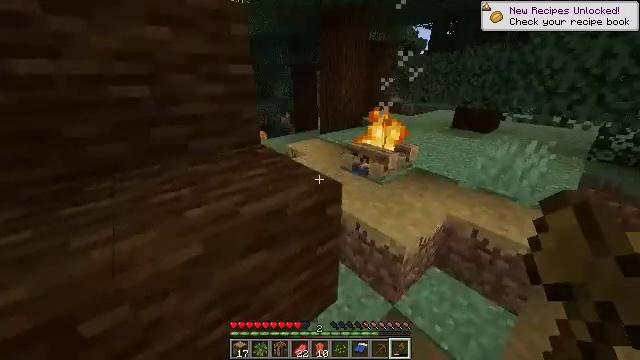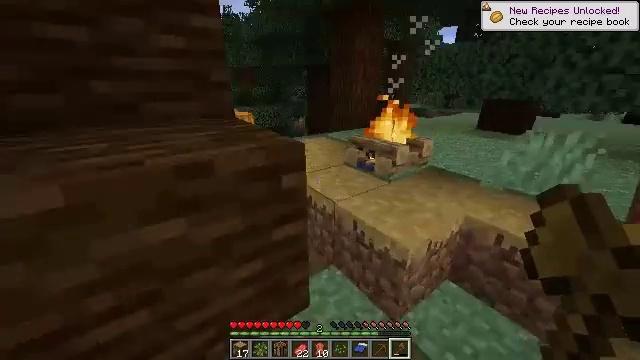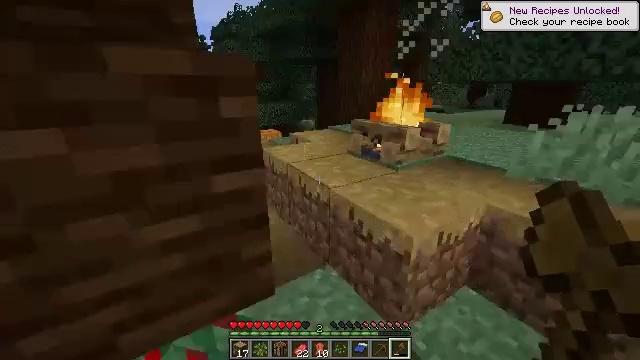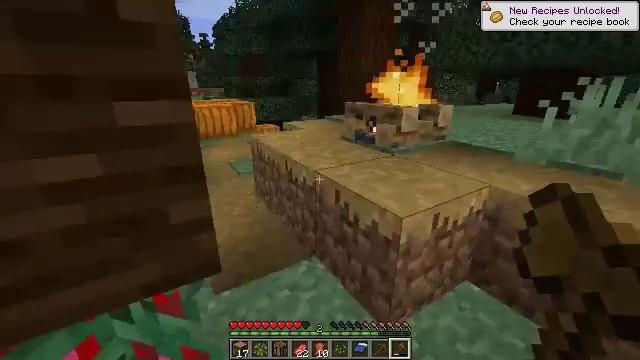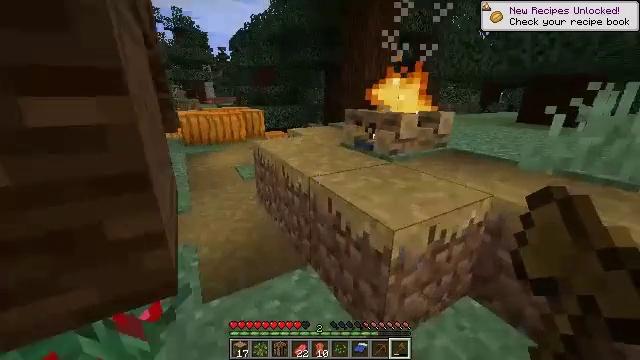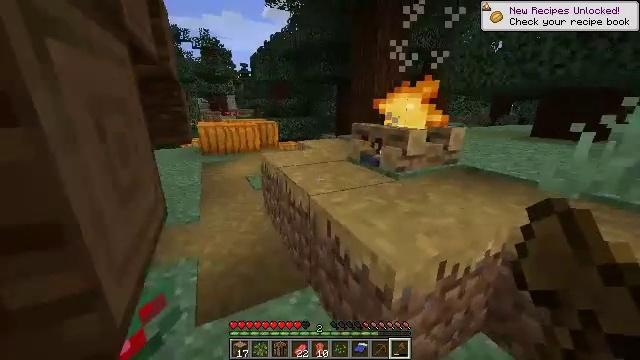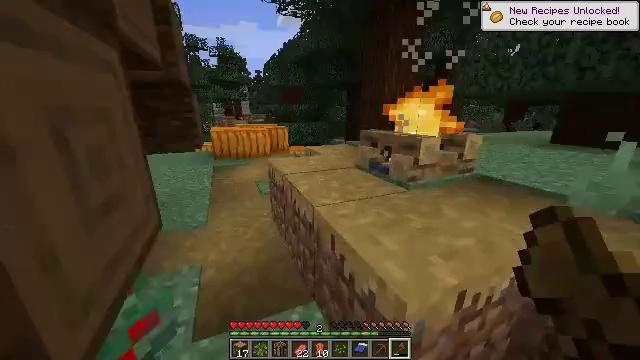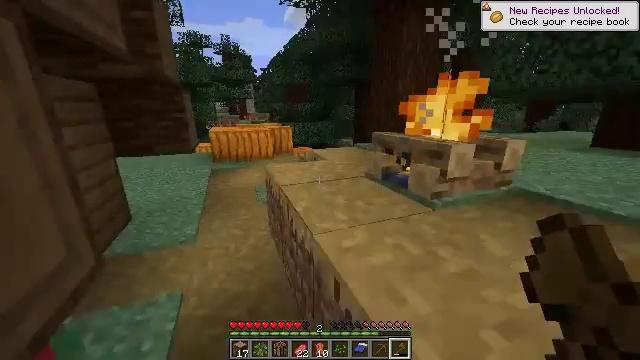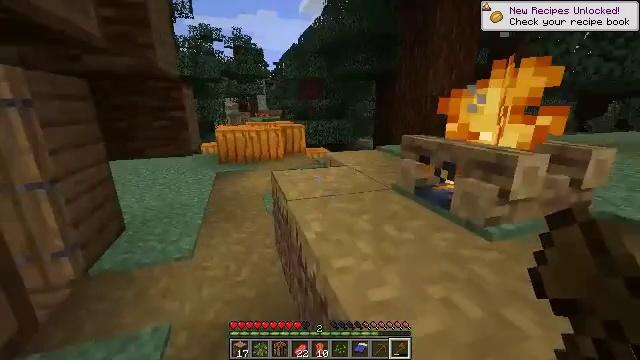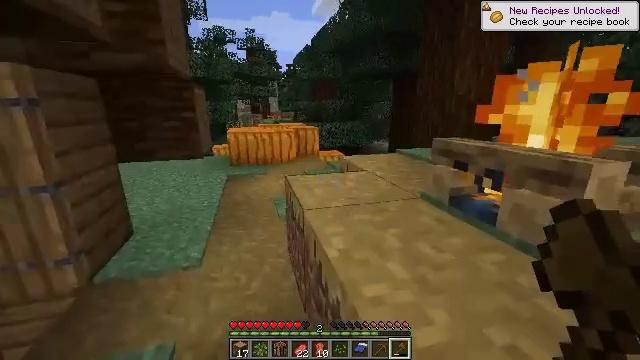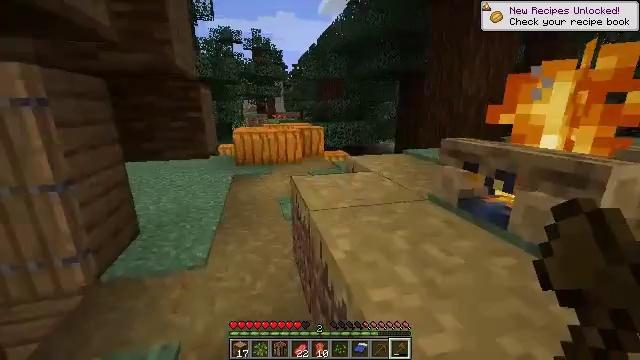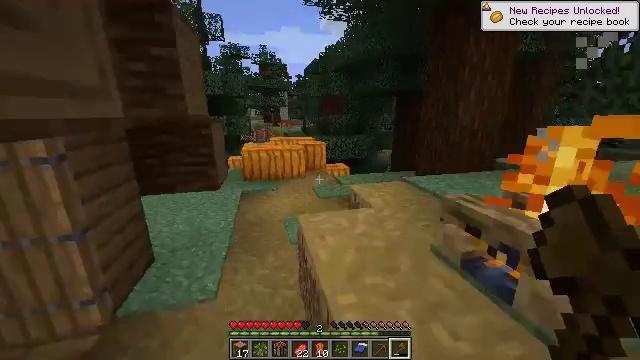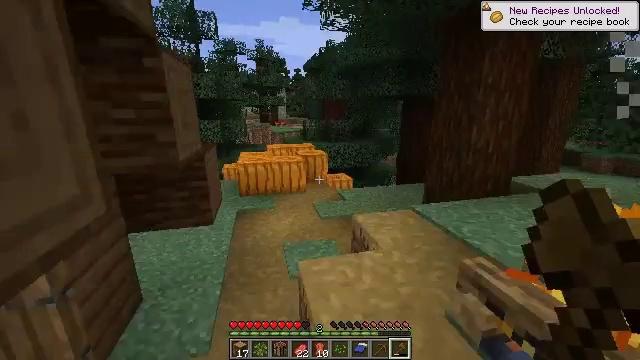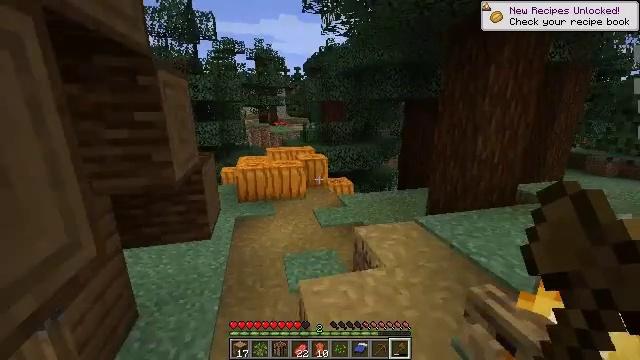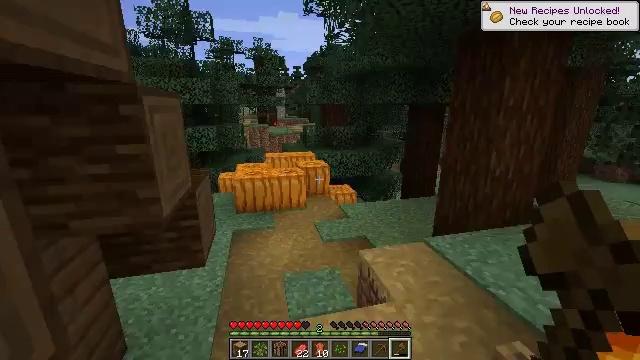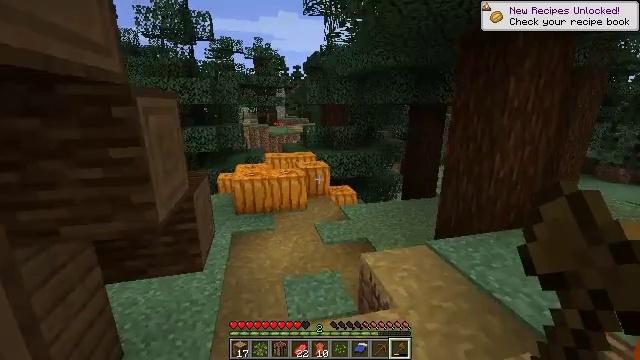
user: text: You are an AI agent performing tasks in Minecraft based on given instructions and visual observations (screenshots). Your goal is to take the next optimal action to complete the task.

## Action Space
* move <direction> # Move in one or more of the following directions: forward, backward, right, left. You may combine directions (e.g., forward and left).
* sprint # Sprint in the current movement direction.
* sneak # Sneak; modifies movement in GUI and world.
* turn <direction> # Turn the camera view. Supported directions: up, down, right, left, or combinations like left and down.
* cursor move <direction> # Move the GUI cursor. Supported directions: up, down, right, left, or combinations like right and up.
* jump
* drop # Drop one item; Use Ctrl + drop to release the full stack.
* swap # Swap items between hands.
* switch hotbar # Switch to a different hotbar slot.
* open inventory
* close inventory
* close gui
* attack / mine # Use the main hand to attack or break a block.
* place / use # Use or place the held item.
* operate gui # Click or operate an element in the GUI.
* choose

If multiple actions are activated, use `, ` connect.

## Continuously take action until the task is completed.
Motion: motion action
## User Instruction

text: Attack the pumpkin to gather it.
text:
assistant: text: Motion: move forward and move right, turn left and up
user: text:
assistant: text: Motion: move forward and move right, turn left and up
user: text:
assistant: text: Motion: move forward
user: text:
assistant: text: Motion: move forward, turn left and up
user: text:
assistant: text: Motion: move forward, turn left and up
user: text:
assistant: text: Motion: move forward, turn left
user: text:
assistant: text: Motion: move forward, turn left
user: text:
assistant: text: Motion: move forward, turn left
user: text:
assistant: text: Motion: move forward, turn left
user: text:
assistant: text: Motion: move forward, turn left, jump
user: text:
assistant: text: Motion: move forward, jump
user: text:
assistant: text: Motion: move forward, jump
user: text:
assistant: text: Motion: move forward, jump
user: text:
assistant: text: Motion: move forward, jump
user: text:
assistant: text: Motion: move forward, jump
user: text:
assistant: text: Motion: move forward, jump
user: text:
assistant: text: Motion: move forward
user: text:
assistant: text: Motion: move forward
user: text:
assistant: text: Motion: move forward, sprint, turn left
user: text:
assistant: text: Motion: move forward, sprint, turn left and down
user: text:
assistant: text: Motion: move forward, sprint, turn left
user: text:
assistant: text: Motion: move forward, sprint
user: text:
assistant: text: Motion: move forward
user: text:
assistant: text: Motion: move forward
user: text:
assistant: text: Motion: move forward, turn right
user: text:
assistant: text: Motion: move forward, turn right and up
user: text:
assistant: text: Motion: move forward, turn right
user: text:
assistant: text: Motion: move forward
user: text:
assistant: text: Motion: move forward
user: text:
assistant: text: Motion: move forward